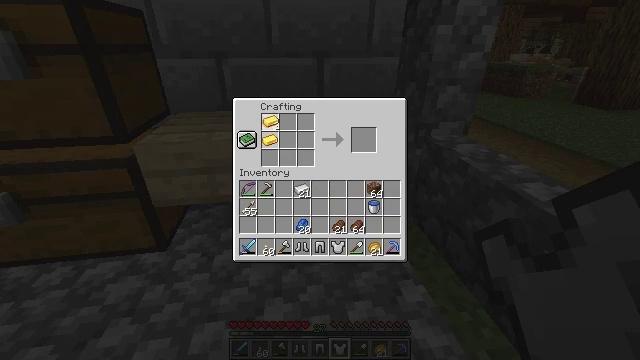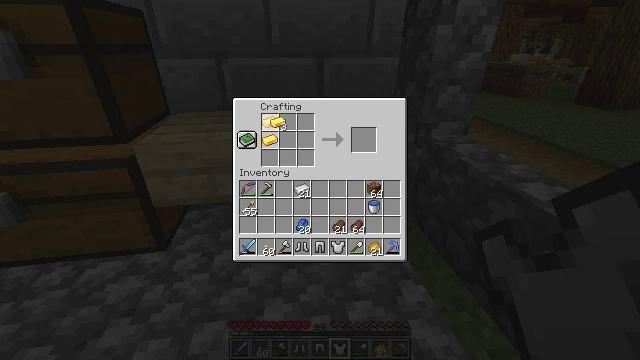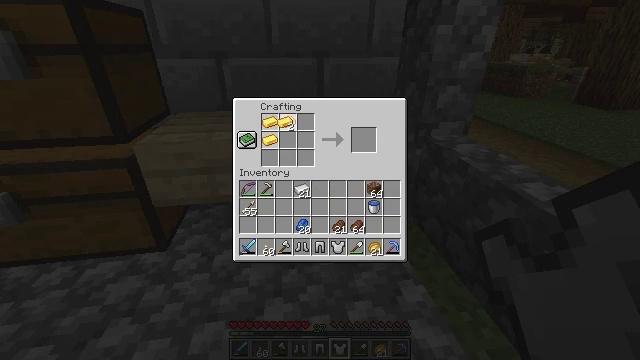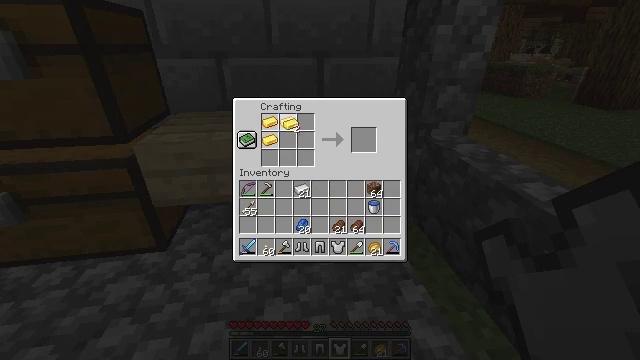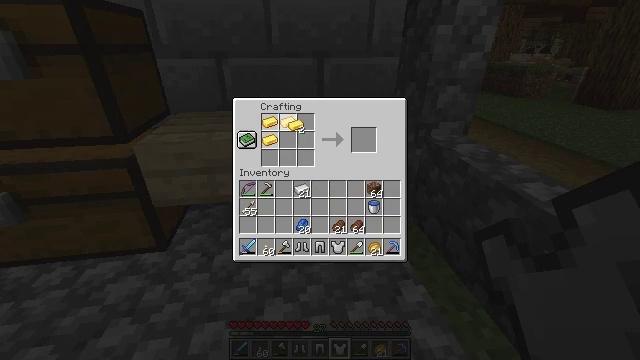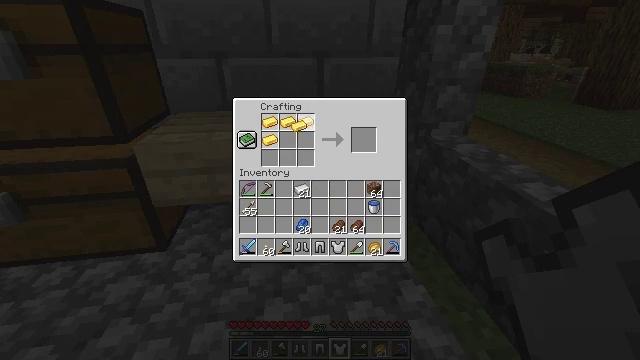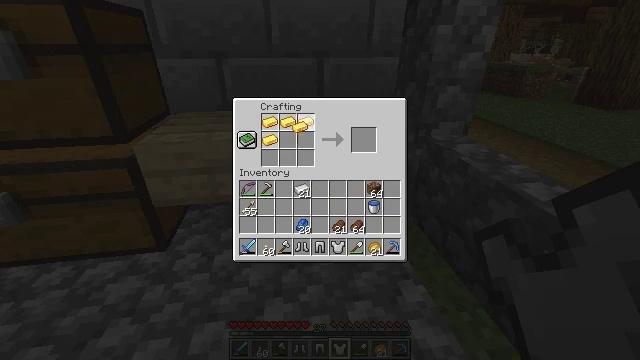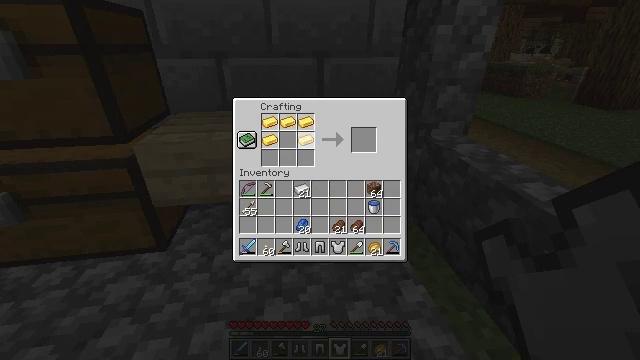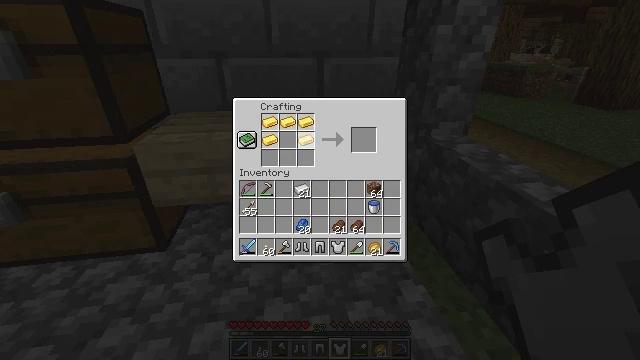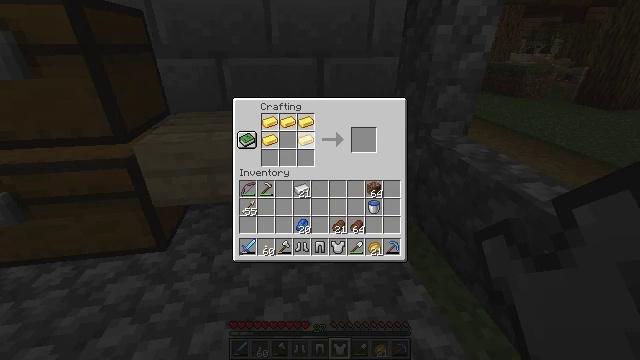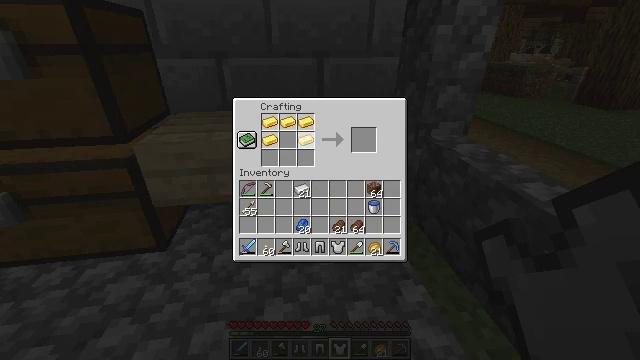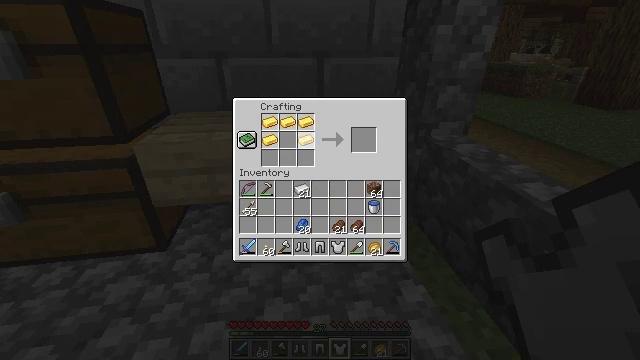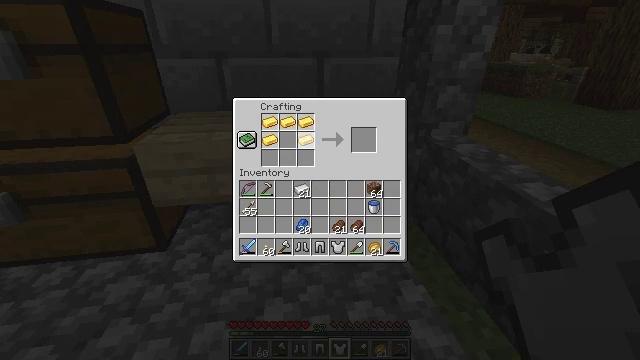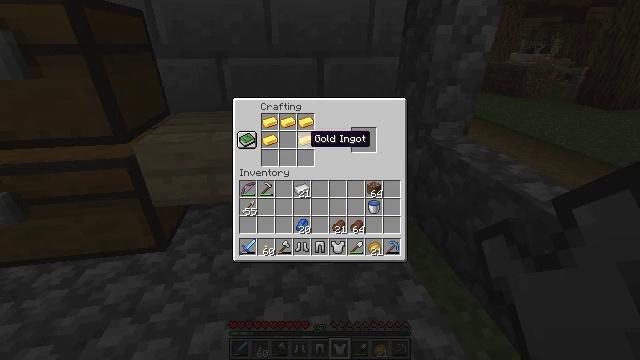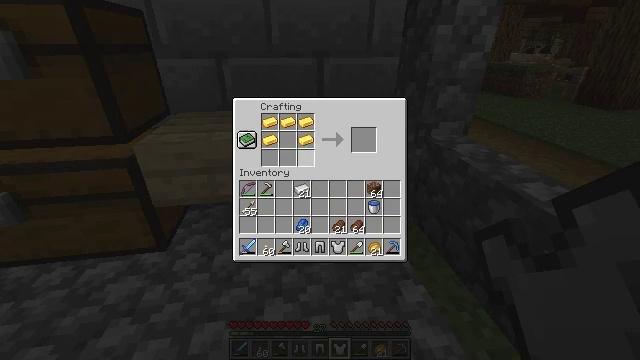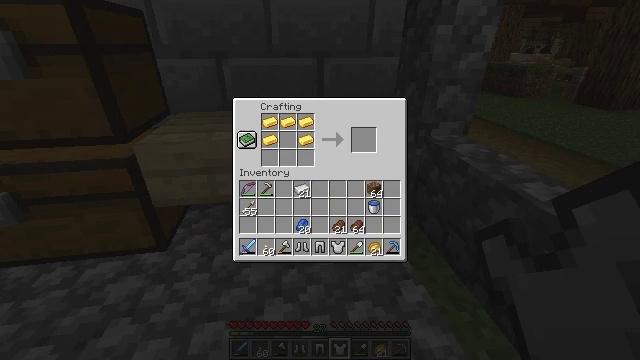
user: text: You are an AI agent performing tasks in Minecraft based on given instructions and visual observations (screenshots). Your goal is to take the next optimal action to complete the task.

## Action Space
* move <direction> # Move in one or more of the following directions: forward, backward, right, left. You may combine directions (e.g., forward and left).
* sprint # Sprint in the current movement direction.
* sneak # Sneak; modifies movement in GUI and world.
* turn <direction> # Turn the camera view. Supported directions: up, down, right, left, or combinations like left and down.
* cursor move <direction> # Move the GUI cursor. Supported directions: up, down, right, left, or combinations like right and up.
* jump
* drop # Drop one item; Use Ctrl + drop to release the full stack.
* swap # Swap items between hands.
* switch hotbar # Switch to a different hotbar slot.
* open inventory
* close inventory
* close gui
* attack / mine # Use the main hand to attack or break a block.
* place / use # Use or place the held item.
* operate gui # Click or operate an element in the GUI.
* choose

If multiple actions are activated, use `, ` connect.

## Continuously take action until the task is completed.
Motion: motion action
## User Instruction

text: Form a golden helmet using the crafting table and gold.
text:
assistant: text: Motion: cursor move right, choose
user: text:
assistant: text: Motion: choose
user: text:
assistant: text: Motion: choose
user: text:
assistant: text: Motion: choose
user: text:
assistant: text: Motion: choose
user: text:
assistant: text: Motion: choose
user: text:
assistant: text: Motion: choose
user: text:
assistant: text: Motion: choose
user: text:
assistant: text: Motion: choose
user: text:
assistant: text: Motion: choose
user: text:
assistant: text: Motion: choose
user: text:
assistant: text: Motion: choose
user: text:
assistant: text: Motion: no_op
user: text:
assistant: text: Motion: cursor move right and down
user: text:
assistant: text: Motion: cursor move right and down
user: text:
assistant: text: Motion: no_op
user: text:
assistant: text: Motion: no_op
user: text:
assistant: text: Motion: no_op
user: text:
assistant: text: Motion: no_op
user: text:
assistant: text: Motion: cursor move right and up
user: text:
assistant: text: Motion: cursor move right and up
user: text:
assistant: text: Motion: cursor move up
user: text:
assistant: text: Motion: sneak
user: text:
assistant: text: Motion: sneak
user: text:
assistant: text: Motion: sneak, operate gui
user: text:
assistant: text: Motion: sneak, operate gui
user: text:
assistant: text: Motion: sneak, operate gui
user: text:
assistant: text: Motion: sneak, cursor move down
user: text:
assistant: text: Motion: sneak, cursor move down
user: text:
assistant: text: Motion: sneak